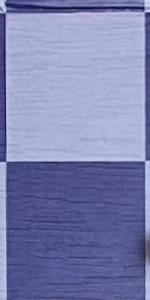
Label: Empty